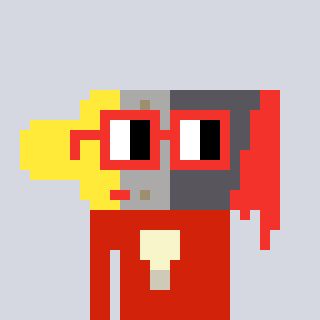
a pixel art character with square red glasses, a paintbrush-shaped head and a red-colored body on a cool background